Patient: sex M, age 71
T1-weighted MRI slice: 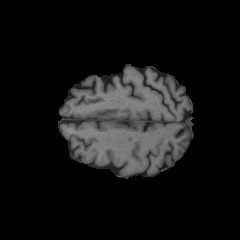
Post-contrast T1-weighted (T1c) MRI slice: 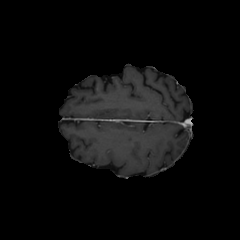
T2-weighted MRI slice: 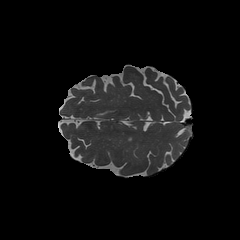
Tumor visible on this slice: no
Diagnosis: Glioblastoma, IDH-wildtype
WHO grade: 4